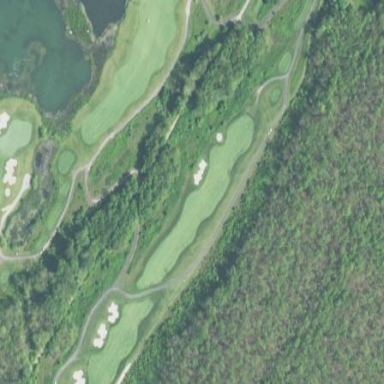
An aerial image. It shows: Area of rough grass used for golf.